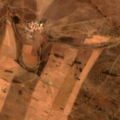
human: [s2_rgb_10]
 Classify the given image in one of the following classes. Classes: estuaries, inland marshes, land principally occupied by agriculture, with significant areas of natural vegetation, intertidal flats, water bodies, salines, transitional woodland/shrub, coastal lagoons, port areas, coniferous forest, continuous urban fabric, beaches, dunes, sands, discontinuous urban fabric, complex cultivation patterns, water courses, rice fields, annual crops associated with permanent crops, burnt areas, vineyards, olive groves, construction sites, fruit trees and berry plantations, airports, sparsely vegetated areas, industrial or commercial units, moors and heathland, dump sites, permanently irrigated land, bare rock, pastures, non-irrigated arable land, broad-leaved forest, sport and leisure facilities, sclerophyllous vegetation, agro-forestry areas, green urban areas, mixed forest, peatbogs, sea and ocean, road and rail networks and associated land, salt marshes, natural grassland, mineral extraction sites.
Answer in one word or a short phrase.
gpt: non-irrigated arable land, transitional woodland/shrub